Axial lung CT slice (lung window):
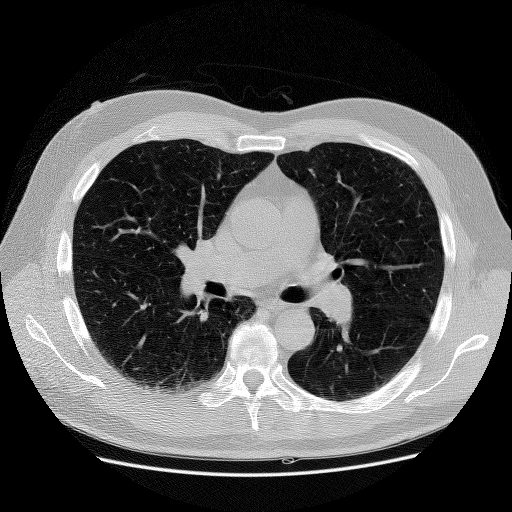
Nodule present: no